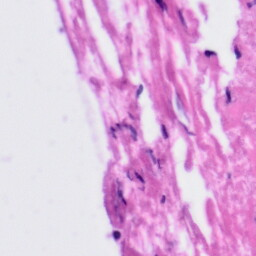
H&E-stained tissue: Tonsil